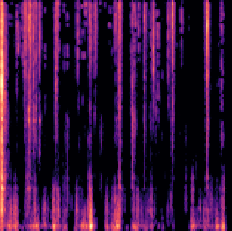
Sound class: Fire crackling